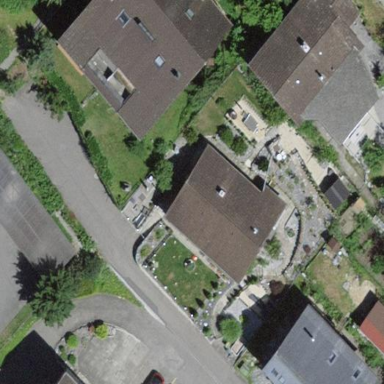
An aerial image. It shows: Residential building.